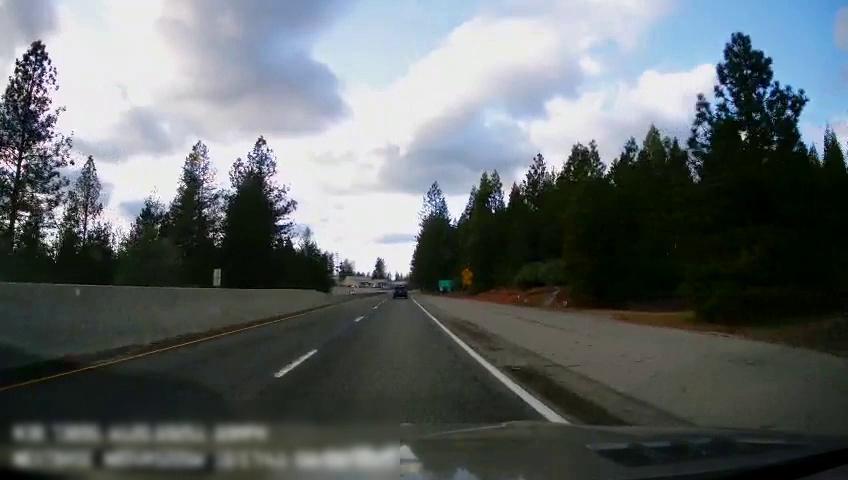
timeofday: Day
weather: Cloudy
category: Drivable Space
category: Vehicles | SUV
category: Lanes | Alternate Lane
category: Lanes | Current Lane
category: Lanes | Current Lane
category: Traffic | Signs
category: Traffic | Signs